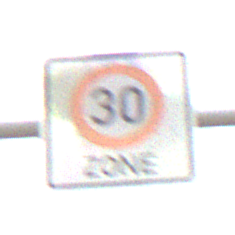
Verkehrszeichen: BeginnZone30
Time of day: MorningAfternoon
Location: Outdoor (Nature)
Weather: Overcast
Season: NotSpecified
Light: Natural